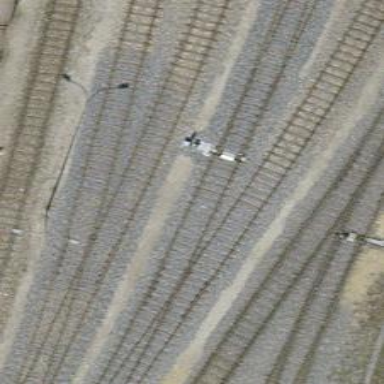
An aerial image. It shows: Railway switch.